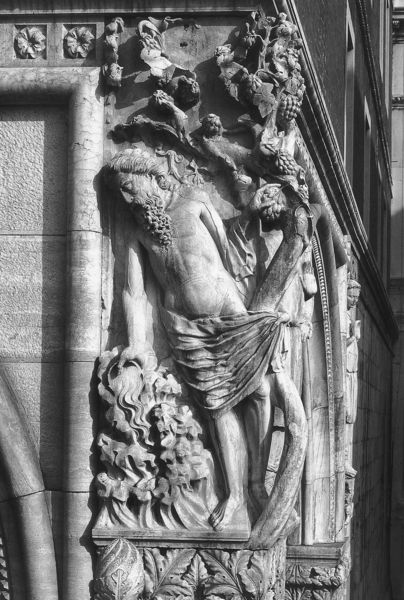
Titel: Venedig, Palazzo Ducale, Reliefs am Aussenbau
Künstler: Filippo Calendario
Standort: Venedig, Dogenpalast (EU - I - Venetien)
Schlagwörter: blätter, fuß, gott, laub, mann, nackt, wasser, blumen, grau, pfeiler, säule, blick, gebäude, tuch, ornament, alt, bart, gesicht, schale, stein, kirche, figur, gewand, pflanzen, gotik, locken, frucht, skulptur, trauben, relief, fassade, mauer, wein, bauch, foto, schwarzweiß, kunst, fries, jesus, weinlaub, fresko, reben, weinranken, weinstock, rebstock, reebe, pfeilder, wandfigur